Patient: sex M, age 74
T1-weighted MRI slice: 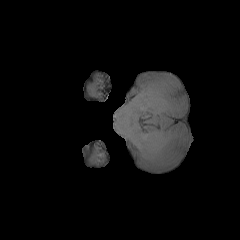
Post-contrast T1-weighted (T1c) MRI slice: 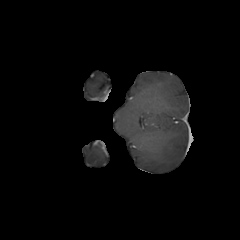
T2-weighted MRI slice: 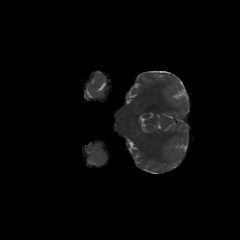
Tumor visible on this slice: no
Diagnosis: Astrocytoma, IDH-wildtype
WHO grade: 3